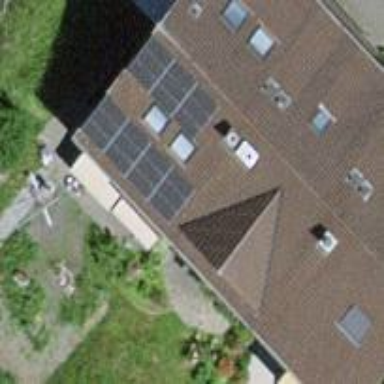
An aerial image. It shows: Solar photovoltaic panel generator.